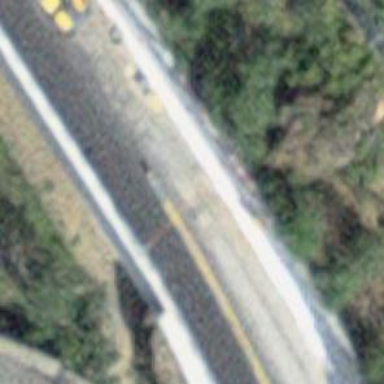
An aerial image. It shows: Unclassified road with asphalt surface.